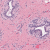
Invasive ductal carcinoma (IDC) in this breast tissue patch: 0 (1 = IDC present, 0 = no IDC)